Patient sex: M
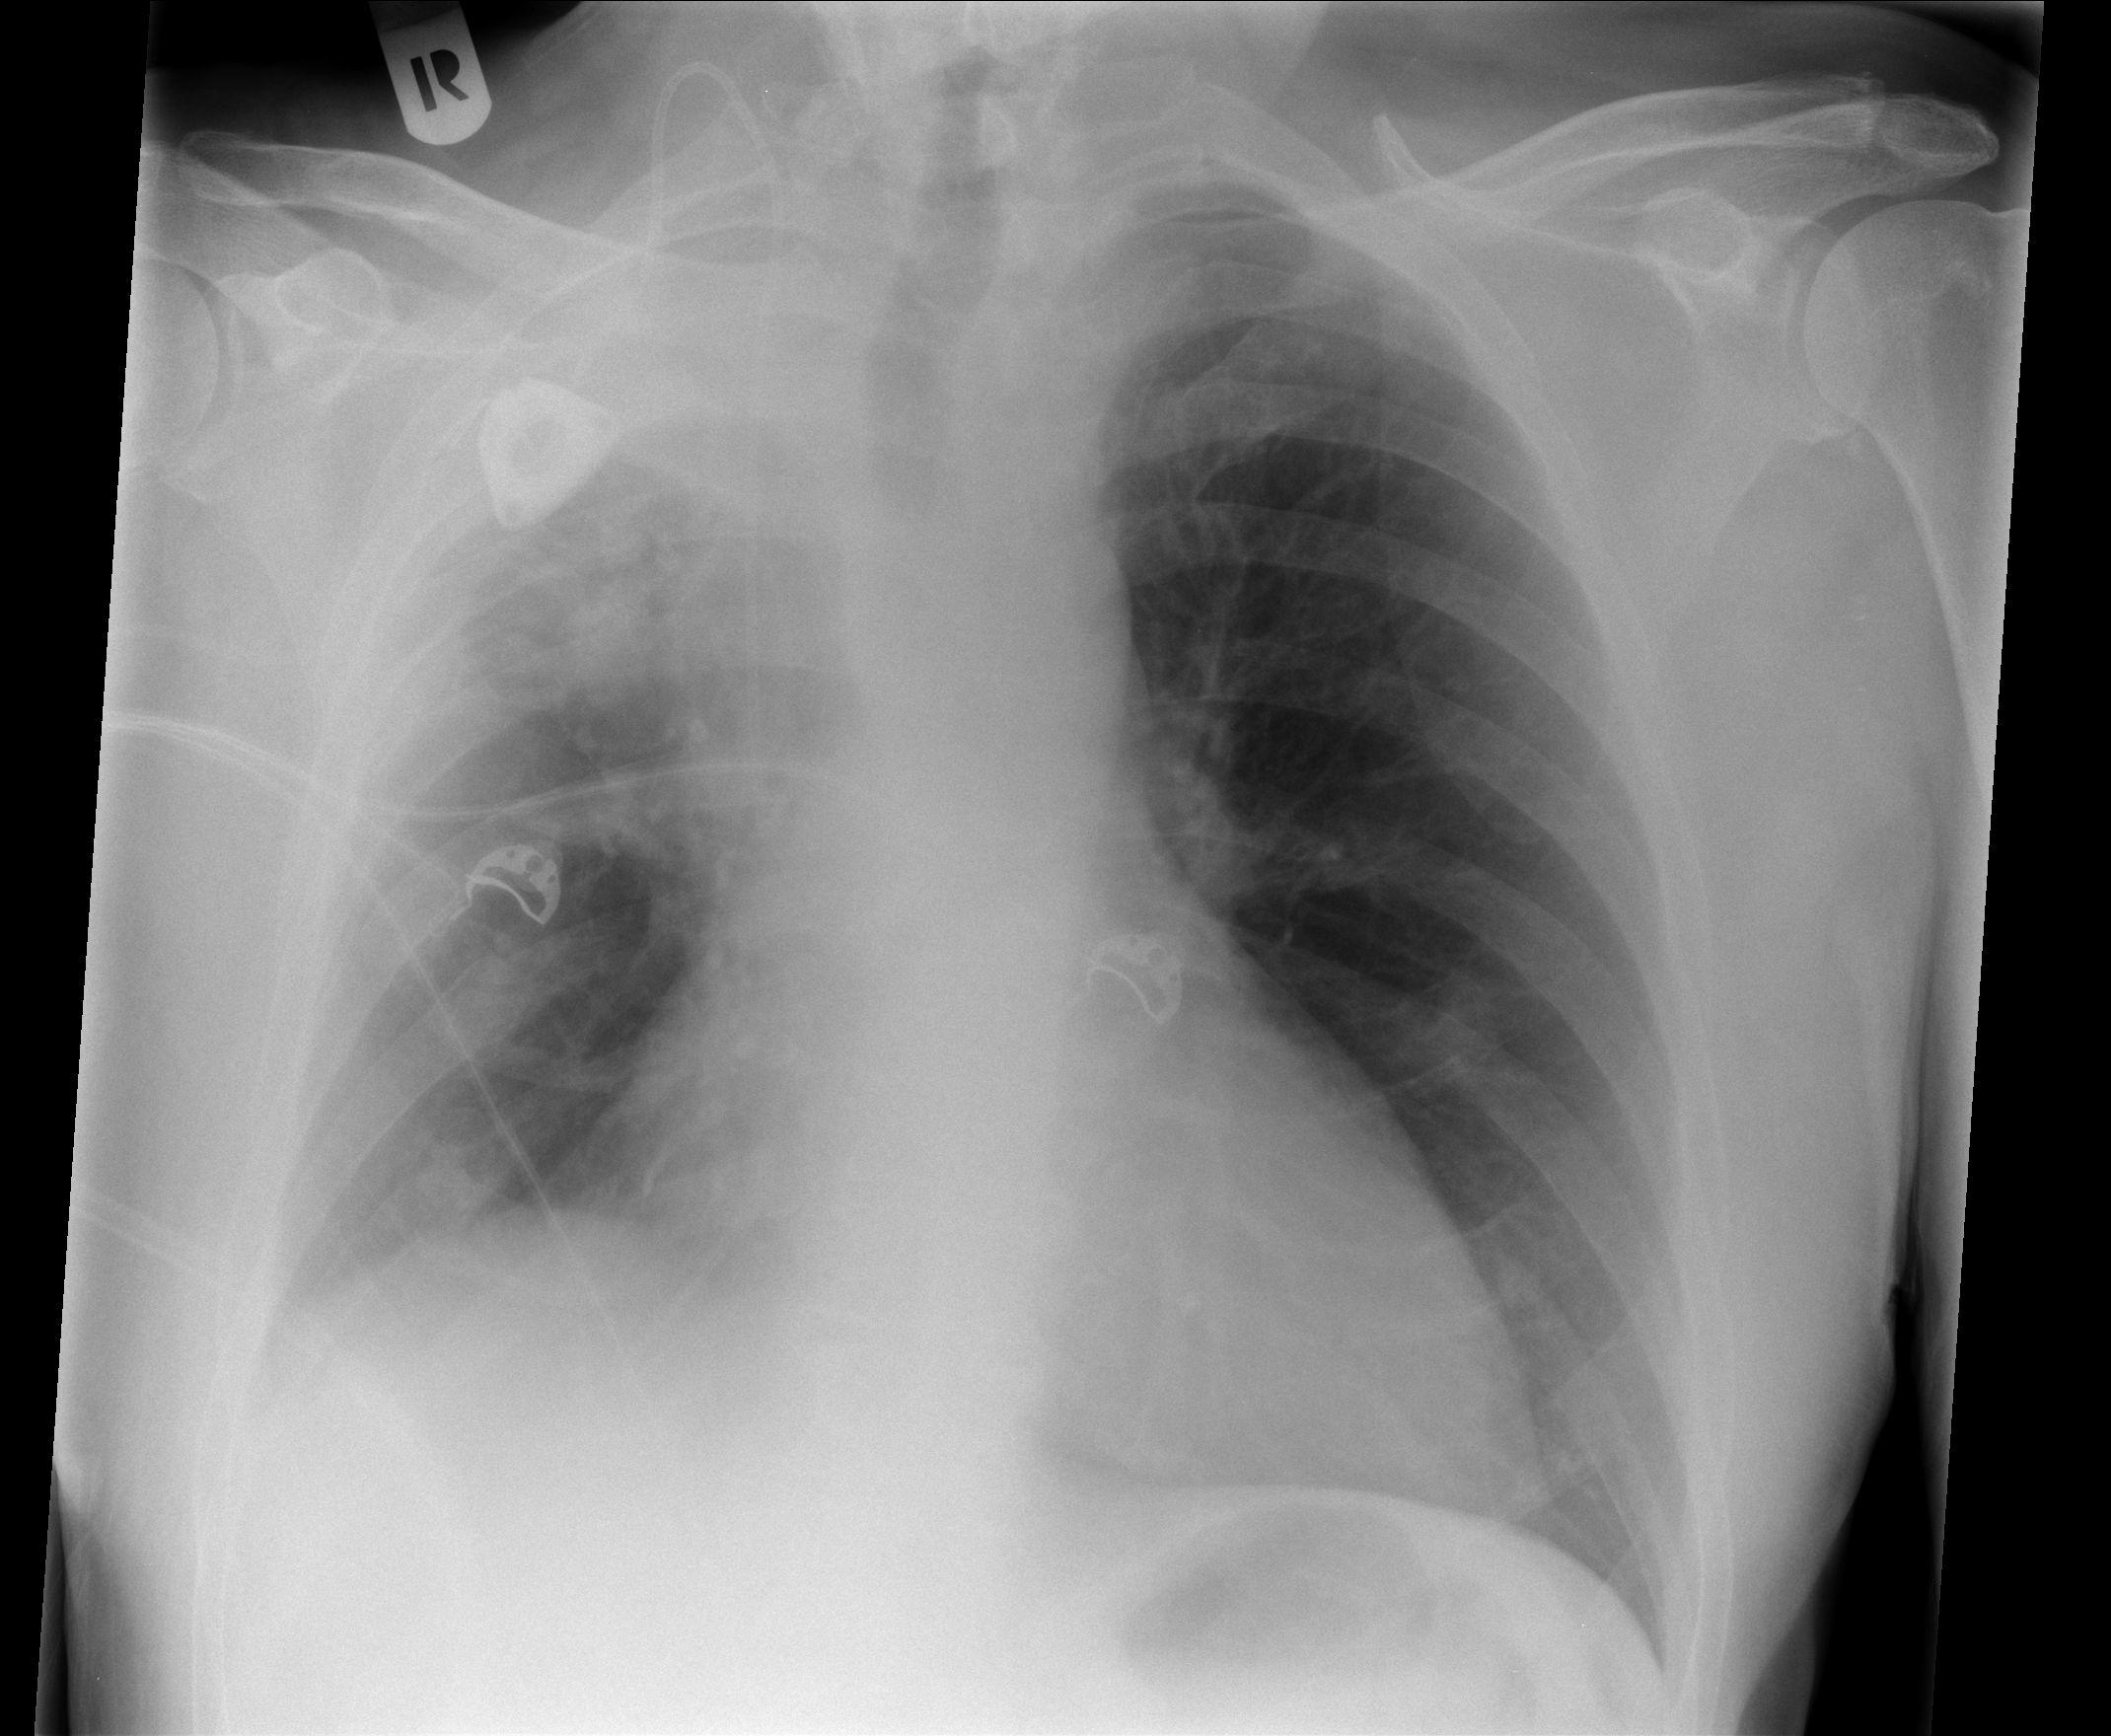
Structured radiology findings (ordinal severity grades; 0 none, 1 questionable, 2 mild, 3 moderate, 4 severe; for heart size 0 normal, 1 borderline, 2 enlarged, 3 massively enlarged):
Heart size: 0
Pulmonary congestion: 0
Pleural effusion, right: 1
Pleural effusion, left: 0
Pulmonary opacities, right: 3
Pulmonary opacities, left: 0
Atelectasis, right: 3
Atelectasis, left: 0